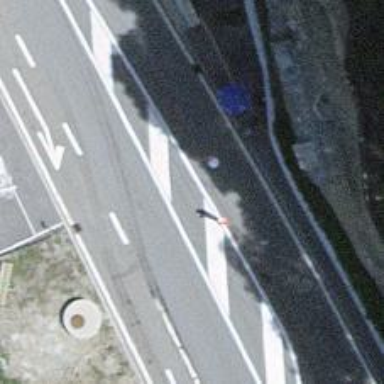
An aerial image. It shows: Primary road with asphalt surface.